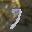
Label: 7